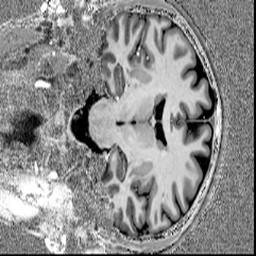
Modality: UNIT1
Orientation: coronal
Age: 32
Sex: male
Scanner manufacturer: siemens
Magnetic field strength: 7 T
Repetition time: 4.5 s
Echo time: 0.00227 s